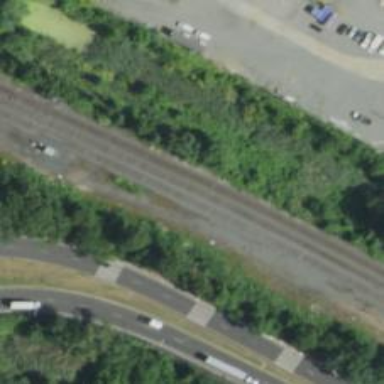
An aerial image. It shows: Railway line on embankment.